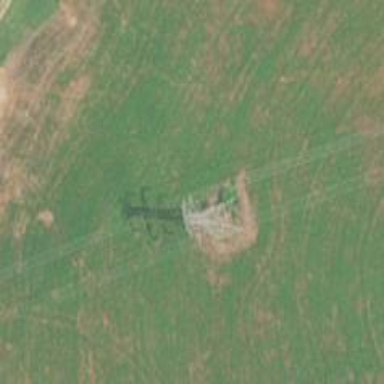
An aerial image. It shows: Lattice structure tower used for power transmission.